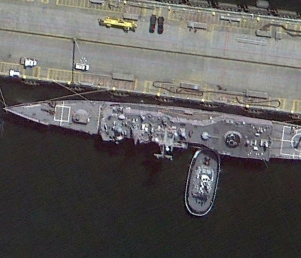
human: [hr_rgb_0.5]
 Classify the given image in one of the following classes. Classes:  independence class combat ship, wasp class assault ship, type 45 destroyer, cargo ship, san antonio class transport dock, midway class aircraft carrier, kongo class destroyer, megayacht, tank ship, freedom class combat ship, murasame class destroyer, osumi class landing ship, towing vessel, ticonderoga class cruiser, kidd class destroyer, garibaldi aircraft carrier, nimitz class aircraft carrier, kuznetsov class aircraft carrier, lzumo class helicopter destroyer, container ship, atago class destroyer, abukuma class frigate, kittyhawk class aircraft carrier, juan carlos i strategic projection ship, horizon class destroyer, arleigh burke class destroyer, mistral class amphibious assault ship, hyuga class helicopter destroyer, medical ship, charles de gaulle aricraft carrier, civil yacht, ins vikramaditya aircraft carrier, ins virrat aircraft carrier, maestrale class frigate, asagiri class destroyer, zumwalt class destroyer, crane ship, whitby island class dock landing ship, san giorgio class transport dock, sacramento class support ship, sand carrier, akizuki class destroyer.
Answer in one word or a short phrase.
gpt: Ticonderoga class cruiser